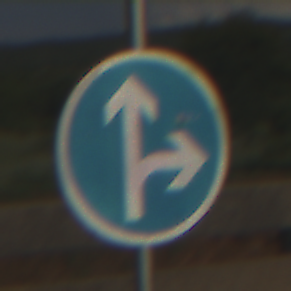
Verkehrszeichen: VorgeschriebeneFahrtrichtungGeradeausOderRechts
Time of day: MorningAfternoon
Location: Outdoor (RoadRail)
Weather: PartlyCloudy
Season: NotSpecified
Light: Natural